Question: I have tried to use the following code to passing value back from the child window back to the parent window
'''
<tr>
<th class="clLabel">Unit</th>
<td>
<asp:TextBox ID="sUnit" runat="server" MaxLength="12" Width="3em" />
</td>
</tr>
<script type="text/javascript">
$("#test").click(function () {
var parent = $(parent.document.body);
$(parent).find('input#sUnit').val("test");
window.close();
});
</script>
'''
But some how error message always display when it's come to this code of line
# NOTE: parent page and the child page is holding in the difference host (will this cause the problem?)

Does anyone know what is it going on? And how can I solve it?
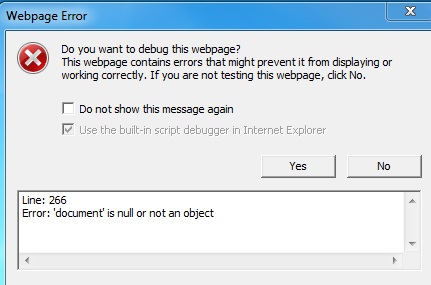
Answer: Guess this will work.
'''
<script>
$(function (){
$("#test").click(function () {
var parent = window.opener.document;
$(parent).find('input#sUnit').val("test");
window.close();
});
})
</script>
<a href="#" id="test">test</a>
'''
the opender Script
'''
<input type="button" onclick="window.open('search.php', '_blank', 'height=200, width=300');" value="launch!" />
<input id="sUnit" value="" type="text"/>
'''